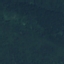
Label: Forest